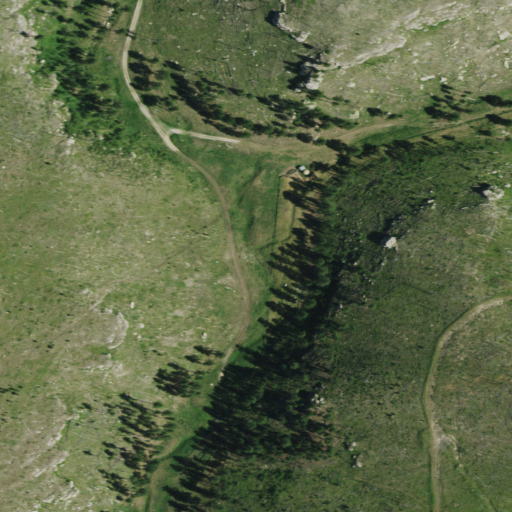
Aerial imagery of valley in South Dakota named Sourdough Draw containing grassland, evergreen forest, and shrub